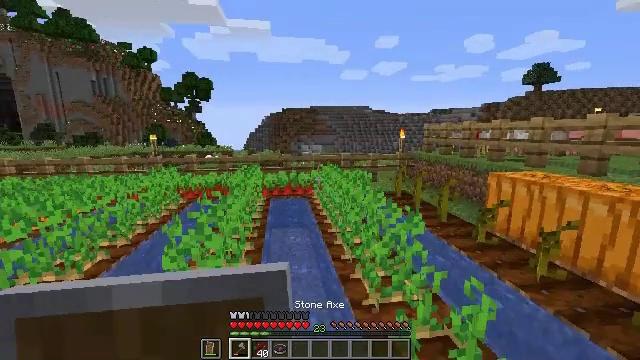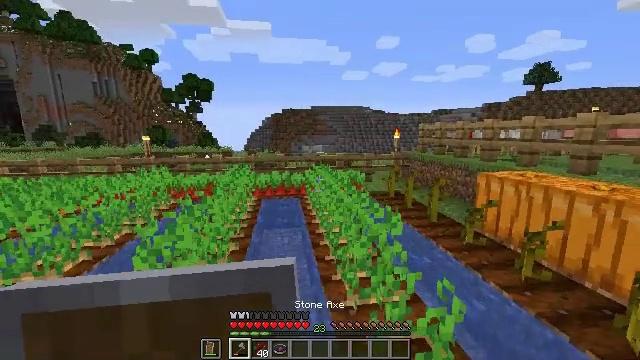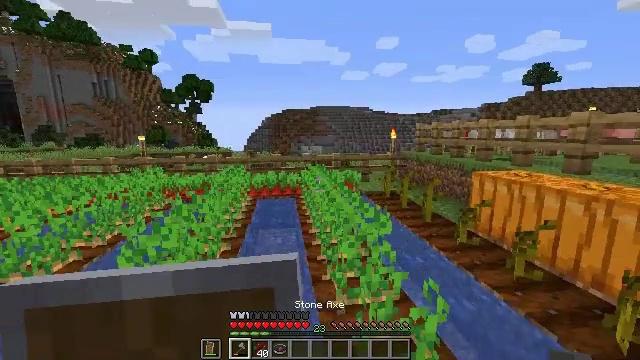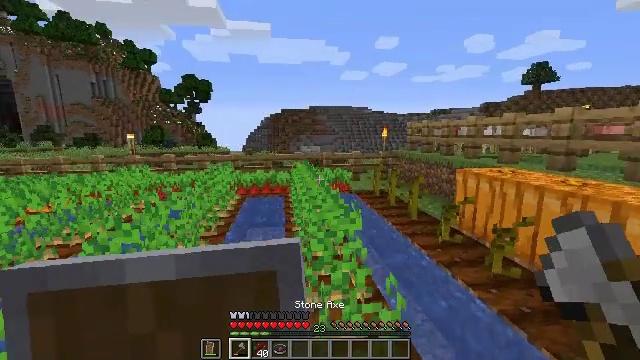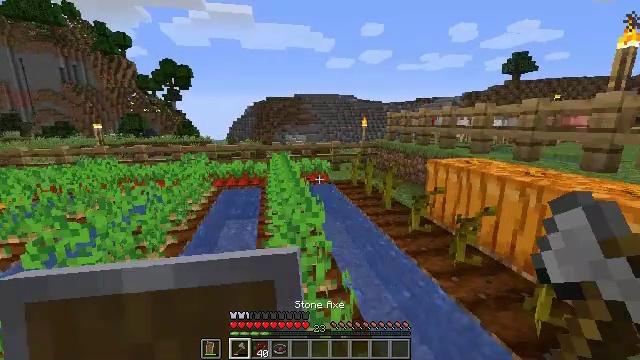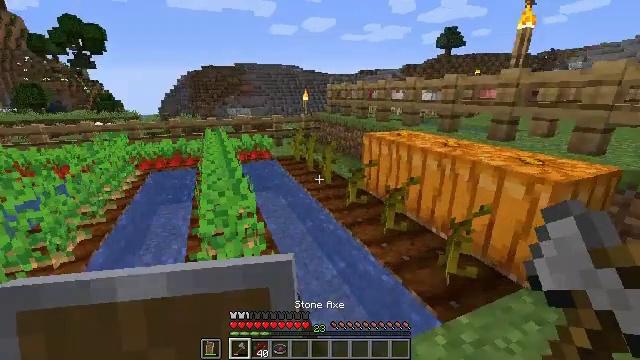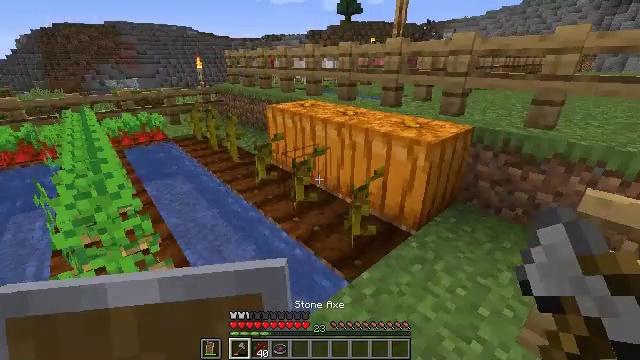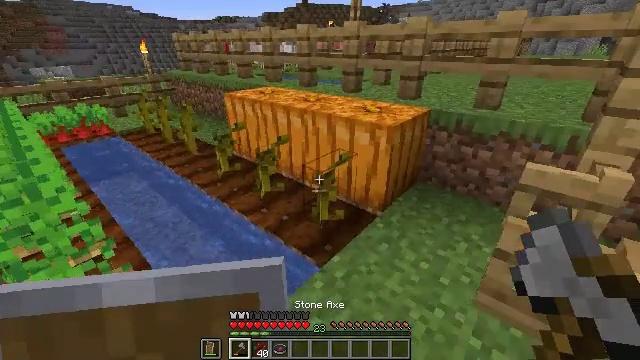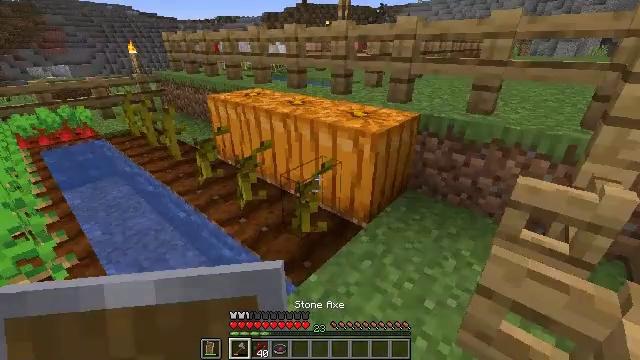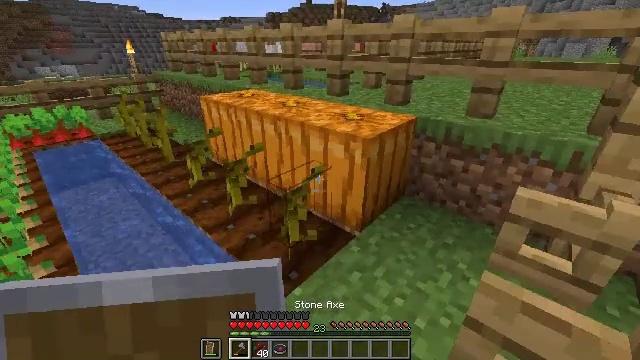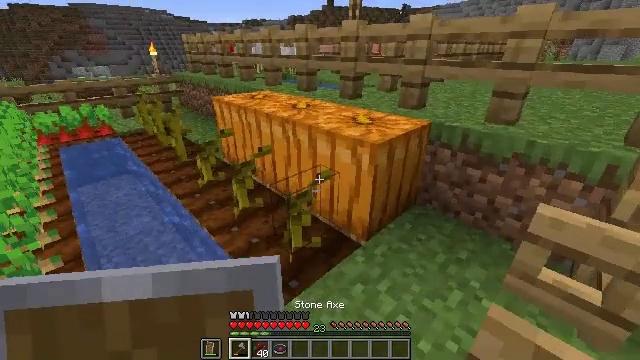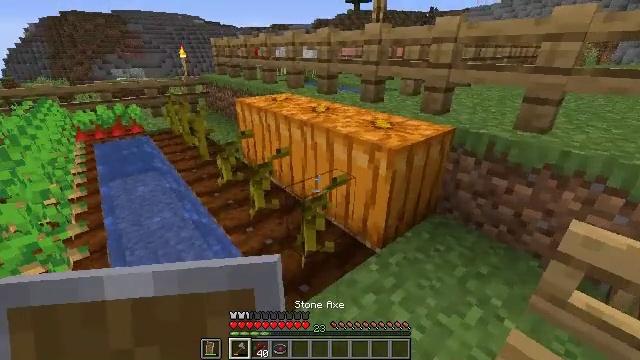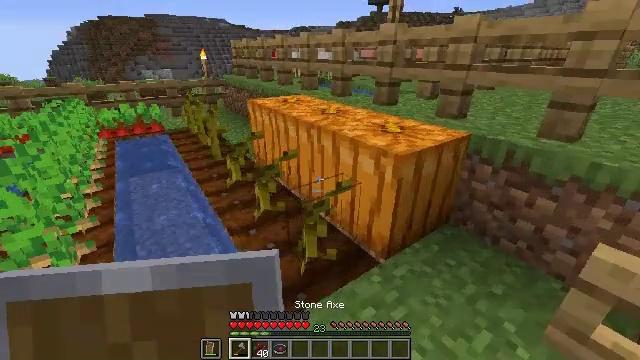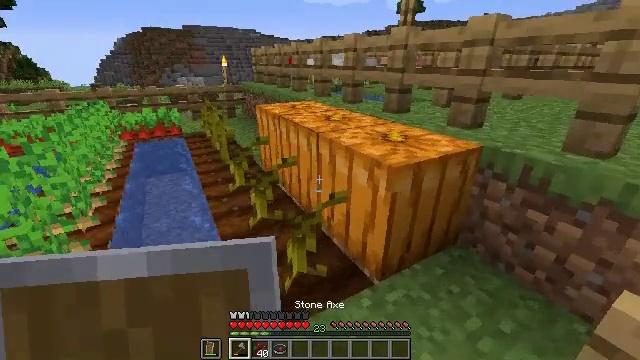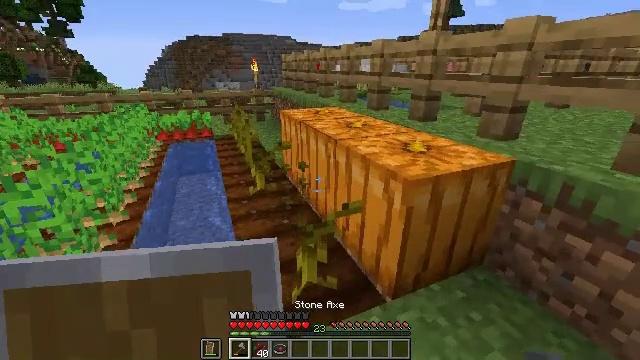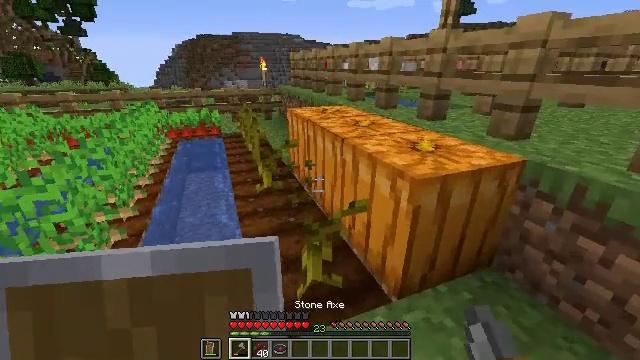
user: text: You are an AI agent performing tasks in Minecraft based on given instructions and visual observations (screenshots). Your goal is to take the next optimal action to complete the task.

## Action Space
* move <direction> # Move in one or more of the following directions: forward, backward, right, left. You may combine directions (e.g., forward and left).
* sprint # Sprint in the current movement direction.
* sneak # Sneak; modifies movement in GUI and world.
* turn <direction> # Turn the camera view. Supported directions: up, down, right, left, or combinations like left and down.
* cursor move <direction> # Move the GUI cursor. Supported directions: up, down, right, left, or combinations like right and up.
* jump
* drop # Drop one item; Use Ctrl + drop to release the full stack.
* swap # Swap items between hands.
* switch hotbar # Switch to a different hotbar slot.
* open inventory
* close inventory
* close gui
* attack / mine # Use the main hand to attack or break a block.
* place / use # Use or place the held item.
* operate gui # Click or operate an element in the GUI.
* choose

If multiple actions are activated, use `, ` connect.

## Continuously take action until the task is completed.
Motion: motion action
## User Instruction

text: Gather the pumpkin stem by mining.
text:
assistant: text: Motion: move right
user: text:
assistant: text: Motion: move right
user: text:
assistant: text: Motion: move right
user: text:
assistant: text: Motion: move right, turn right and down
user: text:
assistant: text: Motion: move right, turn right and down
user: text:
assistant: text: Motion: move right, turn right and down
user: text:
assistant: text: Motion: move right, turn right and down
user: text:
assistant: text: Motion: move right
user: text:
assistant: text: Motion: move right
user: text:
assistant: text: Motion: move right, turn left
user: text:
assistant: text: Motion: move right, turn left
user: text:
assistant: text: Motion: move right, turn left
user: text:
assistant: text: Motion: move right, turn left and up
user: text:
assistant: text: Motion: turn left and up, attack / mine
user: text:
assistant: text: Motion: turn left, attack / mine
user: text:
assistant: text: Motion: attack / mine
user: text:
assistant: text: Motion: turn right, attack / mine
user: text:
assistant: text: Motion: turn right and up, attack / mine
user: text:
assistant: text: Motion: attack / mine